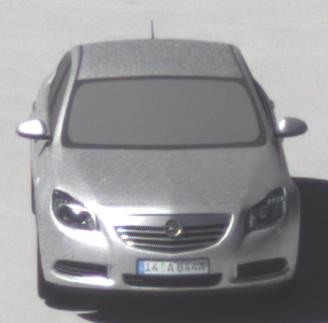
Make: Opel
Model: Insignia 1.6
Detailed model: Insignia (A) Notch Back
Model produced from: 2008/11
Model produced until: 2008/12
Doors: 4
Color: white
Road condition: dry road
Daytime: midday
Contrast: high contrast